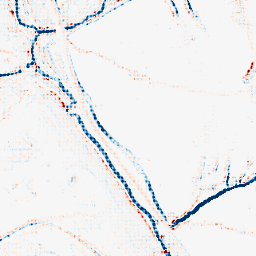
Category: morphological
Decomposition family: morphological_square
Decomposition parameters: operation: average
size: 5
Upsampling method: sinc_blackman
Upsampling parameters: scale: 8
kernel_size: 8
Upsampling scale: 8